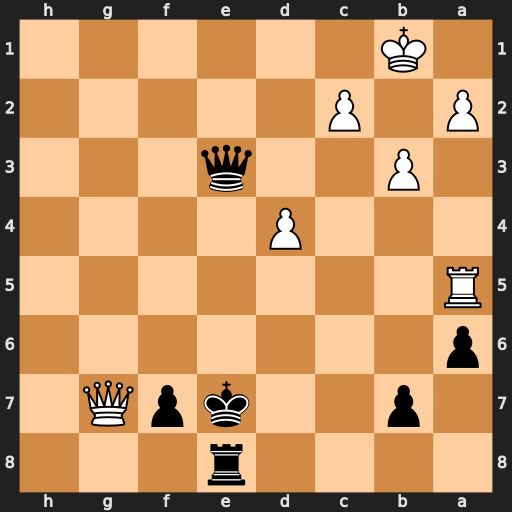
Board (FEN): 4r3/1p2kpQ1/p7/R7/3P4/1P2q3/P1P5/1K6
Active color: b
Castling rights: -
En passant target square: -
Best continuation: Qe1+ Kb2 Qxa5